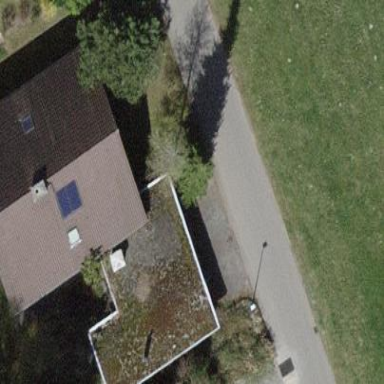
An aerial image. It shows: View of roof of building.